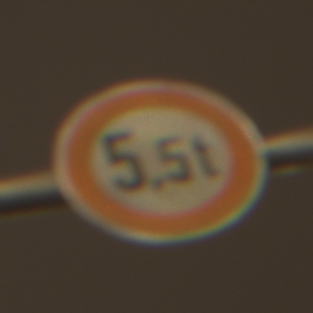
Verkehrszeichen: TatsaechlicheMasse
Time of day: Night
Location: Outdoor (Urban)
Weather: Overcast
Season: NotSpecified
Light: Artificial